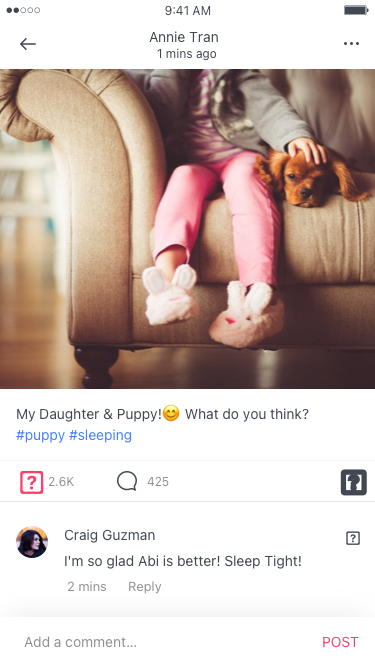
Text in this UI design:
2.6K
425
My Daughter & Puppy!😊 What do you think? #puppy #sleeping
20 minutes ago
Craig Guzman
3
2m
Reply
View replies (16)
I'm so glad Abi is better! Sleep Tight!
I'm so glad Abi is better! Sleep Tight!
Mary Cain
25
2m
Reply
View replies (16)
Add a comment…